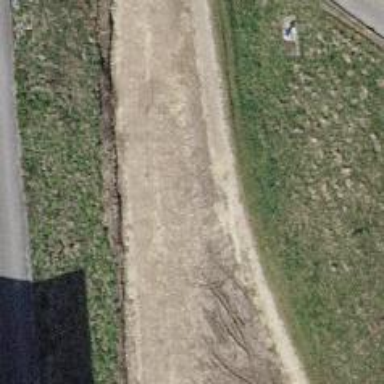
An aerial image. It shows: Compacted footway.